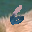
Label: 6